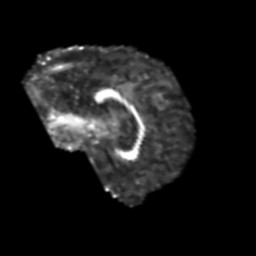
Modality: FA
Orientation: sagittal
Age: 68
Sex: male
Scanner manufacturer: siemens
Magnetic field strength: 3 T
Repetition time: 6.1 s
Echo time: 0.101 s